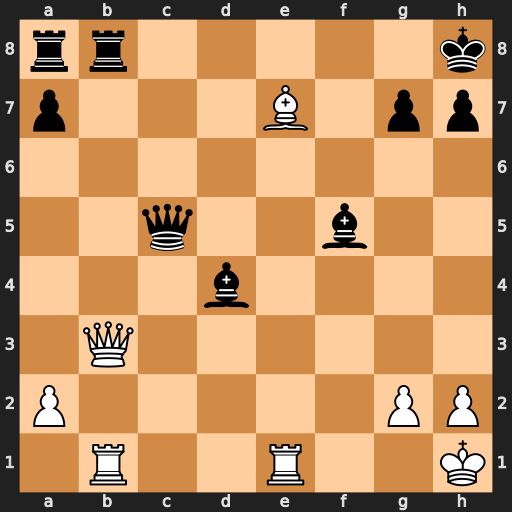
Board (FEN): rr5k/p3B1pp/8/2q2b2/3b4/1Q6/P5PP/1R2R2K
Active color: w
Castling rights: -
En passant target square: -
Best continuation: Qxb8+ Qc8 Qxc8+